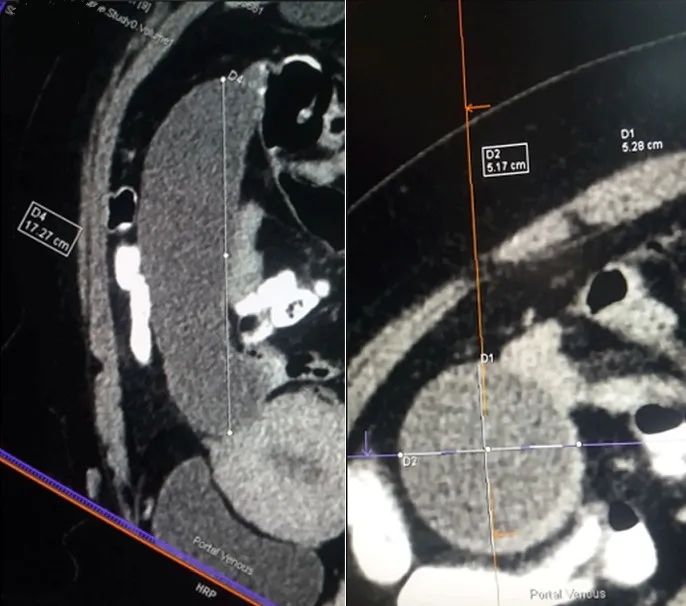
CT-scan images.
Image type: radiology (ct)